Identify the alterations between these two images.
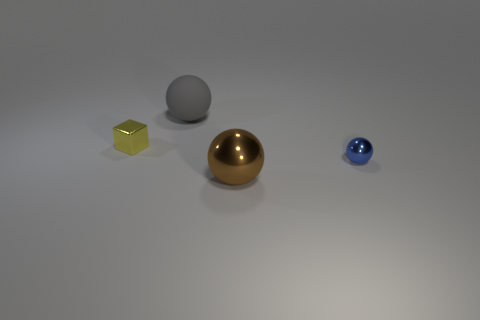
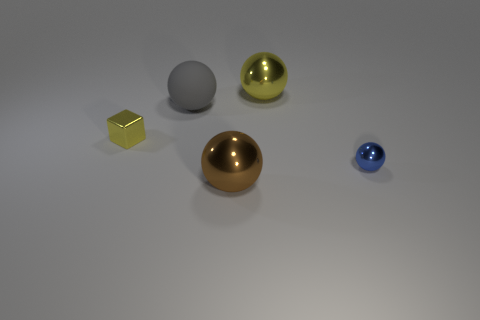
the yellow sphere has been added
the big yellow ball has been added
the big yellow metal ball that is on the right side of the tiny yellow metallic cube has been newly placed
the large yellow thing has been newly placed
the big yellow sphere has appeared
the big yellow metal sphere that is on the right side of the big brown metallic ball has been added
the big yellow shiny sphere that is behind the small blue metal ball has been added
the large yellow metallic sphere behind the cube has been added